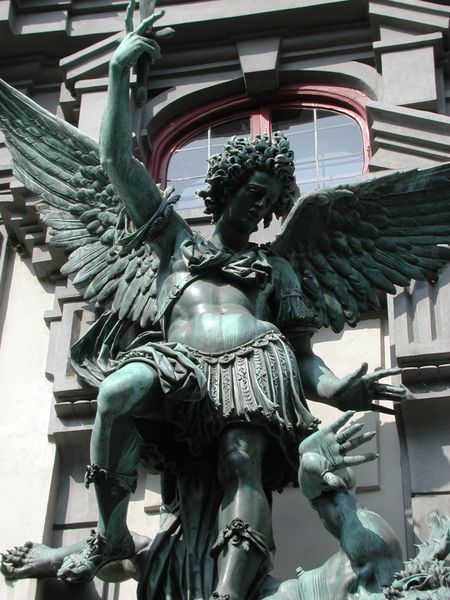
Titel: Hl. Michael als Sieger über Luzifer
Künstler: Hans Reichle
Standort: Augsburg, Zeughaus (EU - D - B)
Schlagwörter: feder, flügel, hand, kampf, lendenschurz, mann, nackt, grün, fenster, frau, haar, ohr, türkis, gebäude, haus, rot, rock, böse, hände, locke, locken, renaissance, traurig, brunnen, engel, putto, skulptur, statue, platz, muskeln, metall, sandalen, bronze, kontrapost, plastik, foto, flug, schwert, soldat, krallen, rüstung, sieg, triumph, sandale, harnisch, gut, muskel, sturz, antikisierend, töten, vertreibung, guss, erzengel, sieger, drache, michael, abwehr, klaue, patina, gabriel, ikarus, grünspan, michale, rächer, 1600, 1550, h#nde, röcher, freiluftskulptur